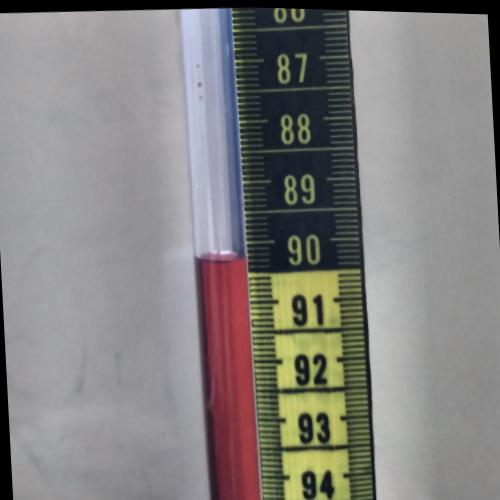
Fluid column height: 90.3 cm